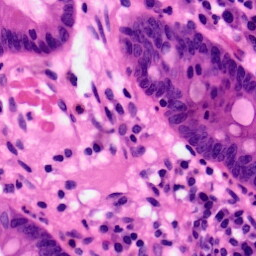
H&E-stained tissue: Pancreatic